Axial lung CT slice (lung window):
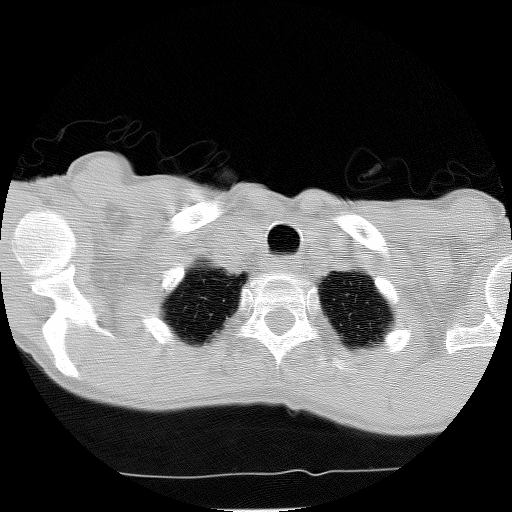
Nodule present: no